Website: walmart
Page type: address-validator
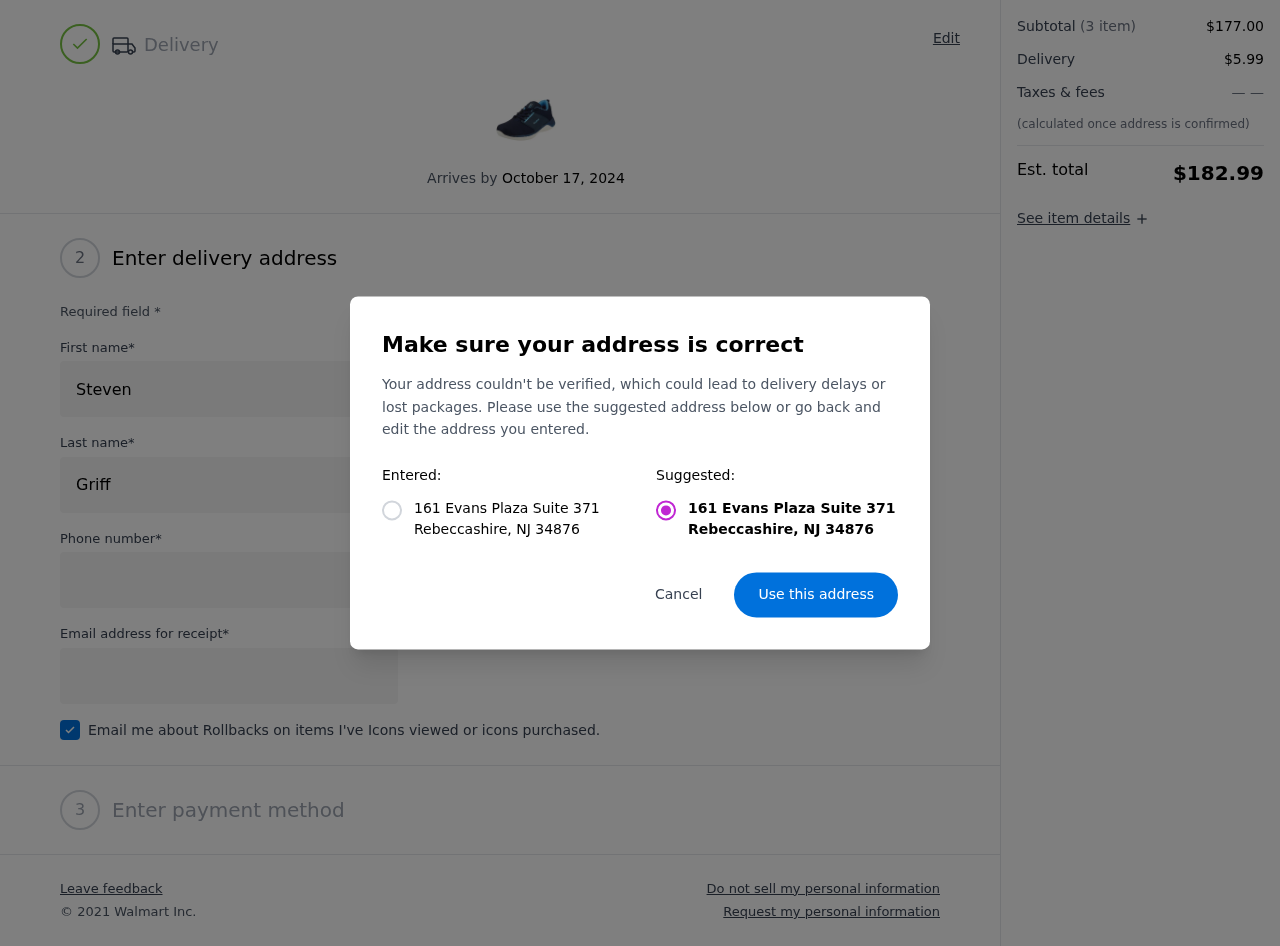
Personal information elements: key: PII_CITY
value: Rebeccashire
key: PII_POSTCODE
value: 34876
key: PII_STATE_ABBR
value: NJ
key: PII_STREET
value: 161 Evans Plaza Suite 371
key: PII_FIRSTNAME
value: Steven
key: PII_LASTNAME
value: Griffin
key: PII_PHONE
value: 7635787070
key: PII_EMAIL
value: sgriffin@hotmail.com
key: PII_POSTCODE_FULL
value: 34876
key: PII_POSTCODE_NUMERIC
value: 34876
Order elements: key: ORDER_DELIVERY_DATE
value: October 17, 2024
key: ORDER_SUBTOTAL
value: $177.00
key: ORDER_SHIPPING_COST
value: $5.99
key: ORDER_TOTAL
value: $182.99